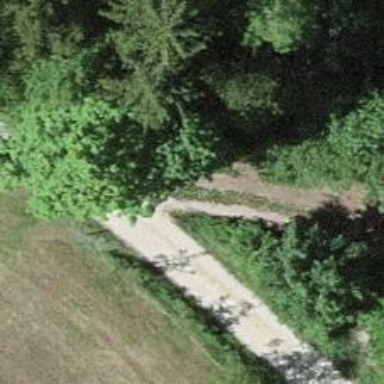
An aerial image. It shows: Track with grade2 woodchips surface.